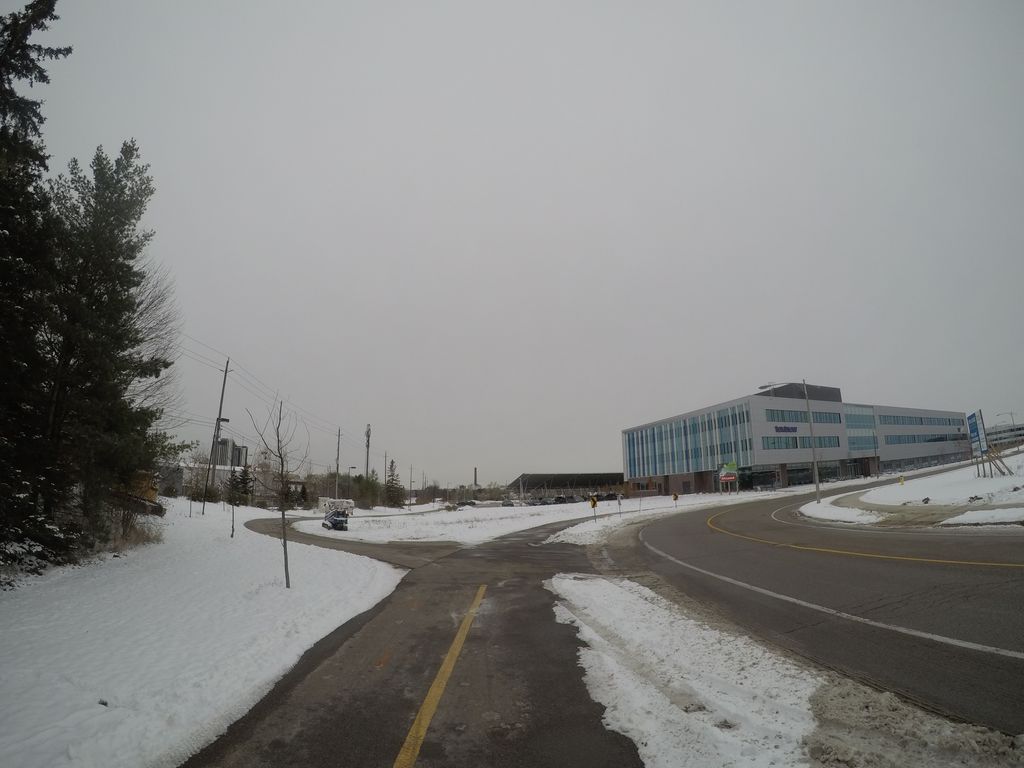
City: kitchener-waterloo